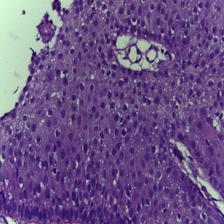
Diagnosis: OSCC